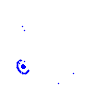
Particle: kaon